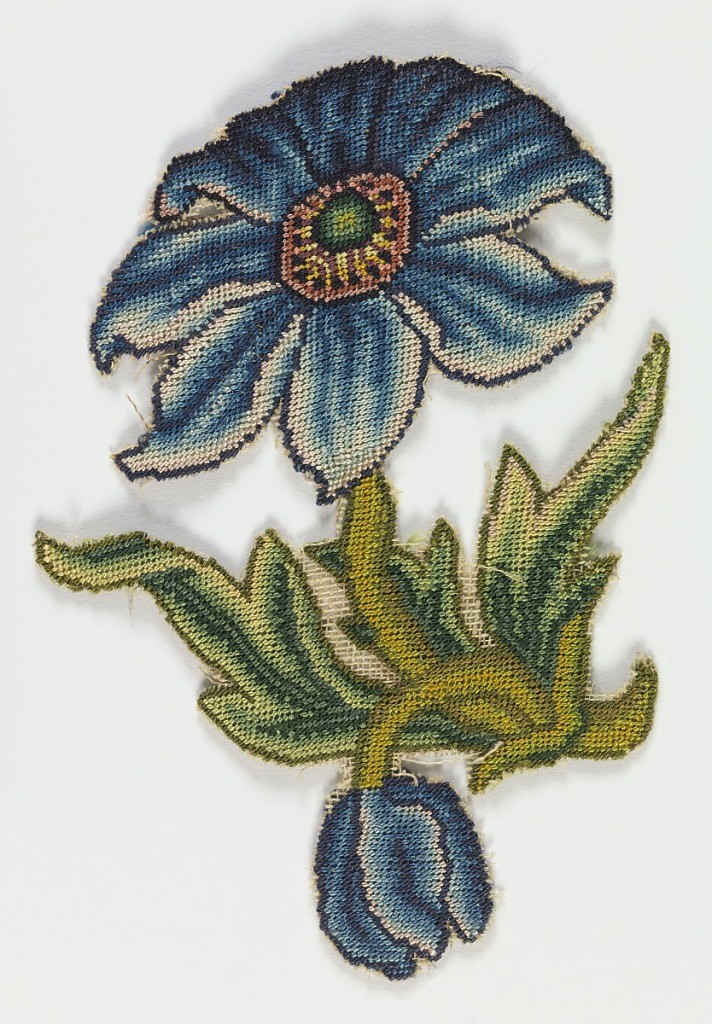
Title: Embroidered slip
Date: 17th century
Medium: silk embroidery on linen foundation Technique: embroidered in counted stitches
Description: Embroidered flowers in blue with green stems and leaves have been cut from a larger piece of canvas. Intended for applique.